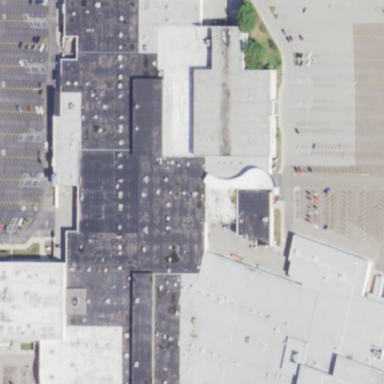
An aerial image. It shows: Mall building.